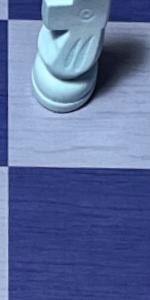
Label: Empty